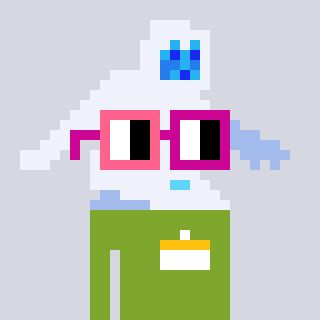
a pixel art character with square pink and red glasses, a yeti-shaped head and a slimegreen-colored body on a cool background